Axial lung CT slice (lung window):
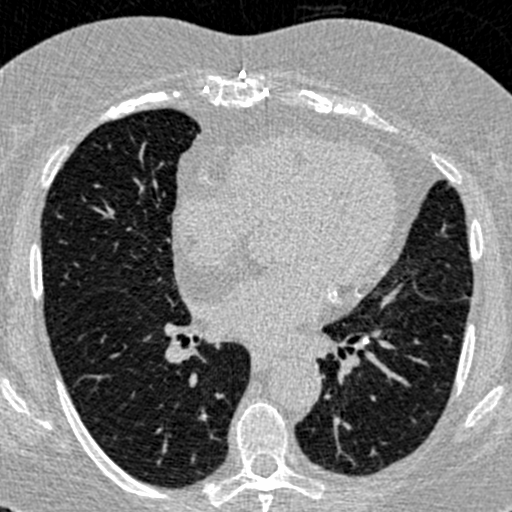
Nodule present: no